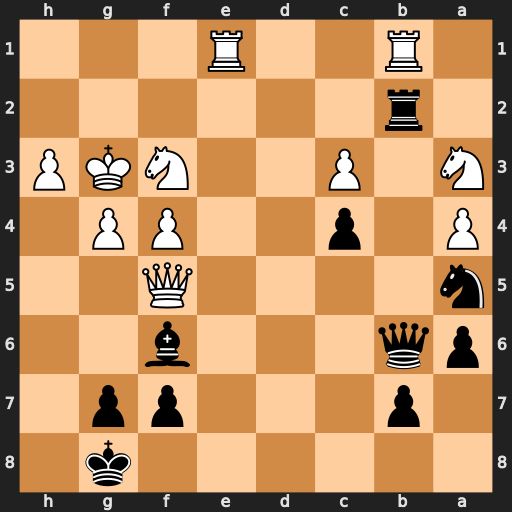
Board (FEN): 6k1/1p3pp1/pq3b2/n4Q2/P1p2PP1/N1P2NKP/1r6/1R2R3
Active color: b
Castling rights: -
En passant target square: -
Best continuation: Qf2#